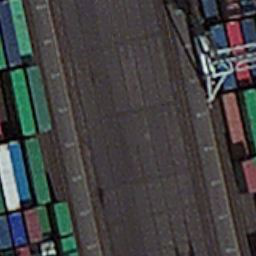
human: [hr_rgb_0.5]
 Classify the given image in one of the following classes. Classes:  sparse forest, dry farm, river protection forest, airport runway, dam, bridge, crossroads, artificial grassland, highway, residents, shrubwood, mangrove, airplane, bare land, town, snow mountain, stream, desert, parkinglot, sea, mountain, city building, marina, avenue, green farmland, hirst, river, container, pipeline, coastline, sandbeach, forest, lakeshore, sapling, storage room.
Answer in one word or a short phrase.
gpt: container